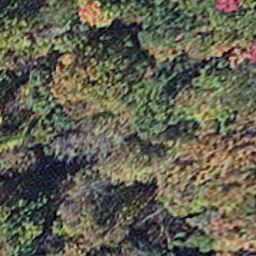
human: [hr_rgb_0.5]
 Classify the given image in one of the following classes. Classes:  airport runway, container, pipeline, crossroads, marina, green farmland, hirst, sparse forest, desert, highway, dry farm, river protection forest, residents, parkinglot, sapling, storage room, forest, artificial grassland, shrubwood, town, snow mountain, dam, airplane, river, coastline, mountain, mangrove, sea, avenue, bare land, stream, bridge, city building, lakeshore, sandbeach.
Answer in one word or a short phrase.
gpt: mangrove